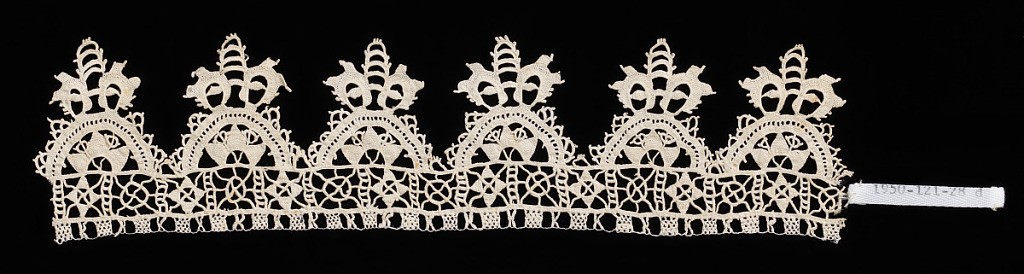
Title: Edging
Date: late 16th–early 17th century
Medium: linen Technique: needle lace (punto in aria)
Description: Edging of needle lace has a deeply scalloped edge with a tri-lobed motif on top of each scallop. Rows of small squares are below, each containing alternately, a star shape made from four triangles and a wheel shape segmented by radiating lines.